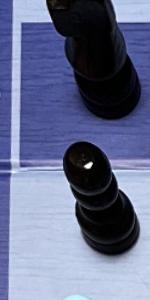
Label: Pawn_Black